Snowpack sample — Snodgrass Mountain, Crested Butte, Colorado (2/4/25, 12:06 PM MST)
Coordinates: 38.923, -106.968
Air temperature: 35 °F
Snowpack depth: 80 cm
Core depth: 80 cm
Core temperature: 32 °F
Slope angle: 14°, slope face: 78°
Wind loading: low
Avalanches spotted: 0
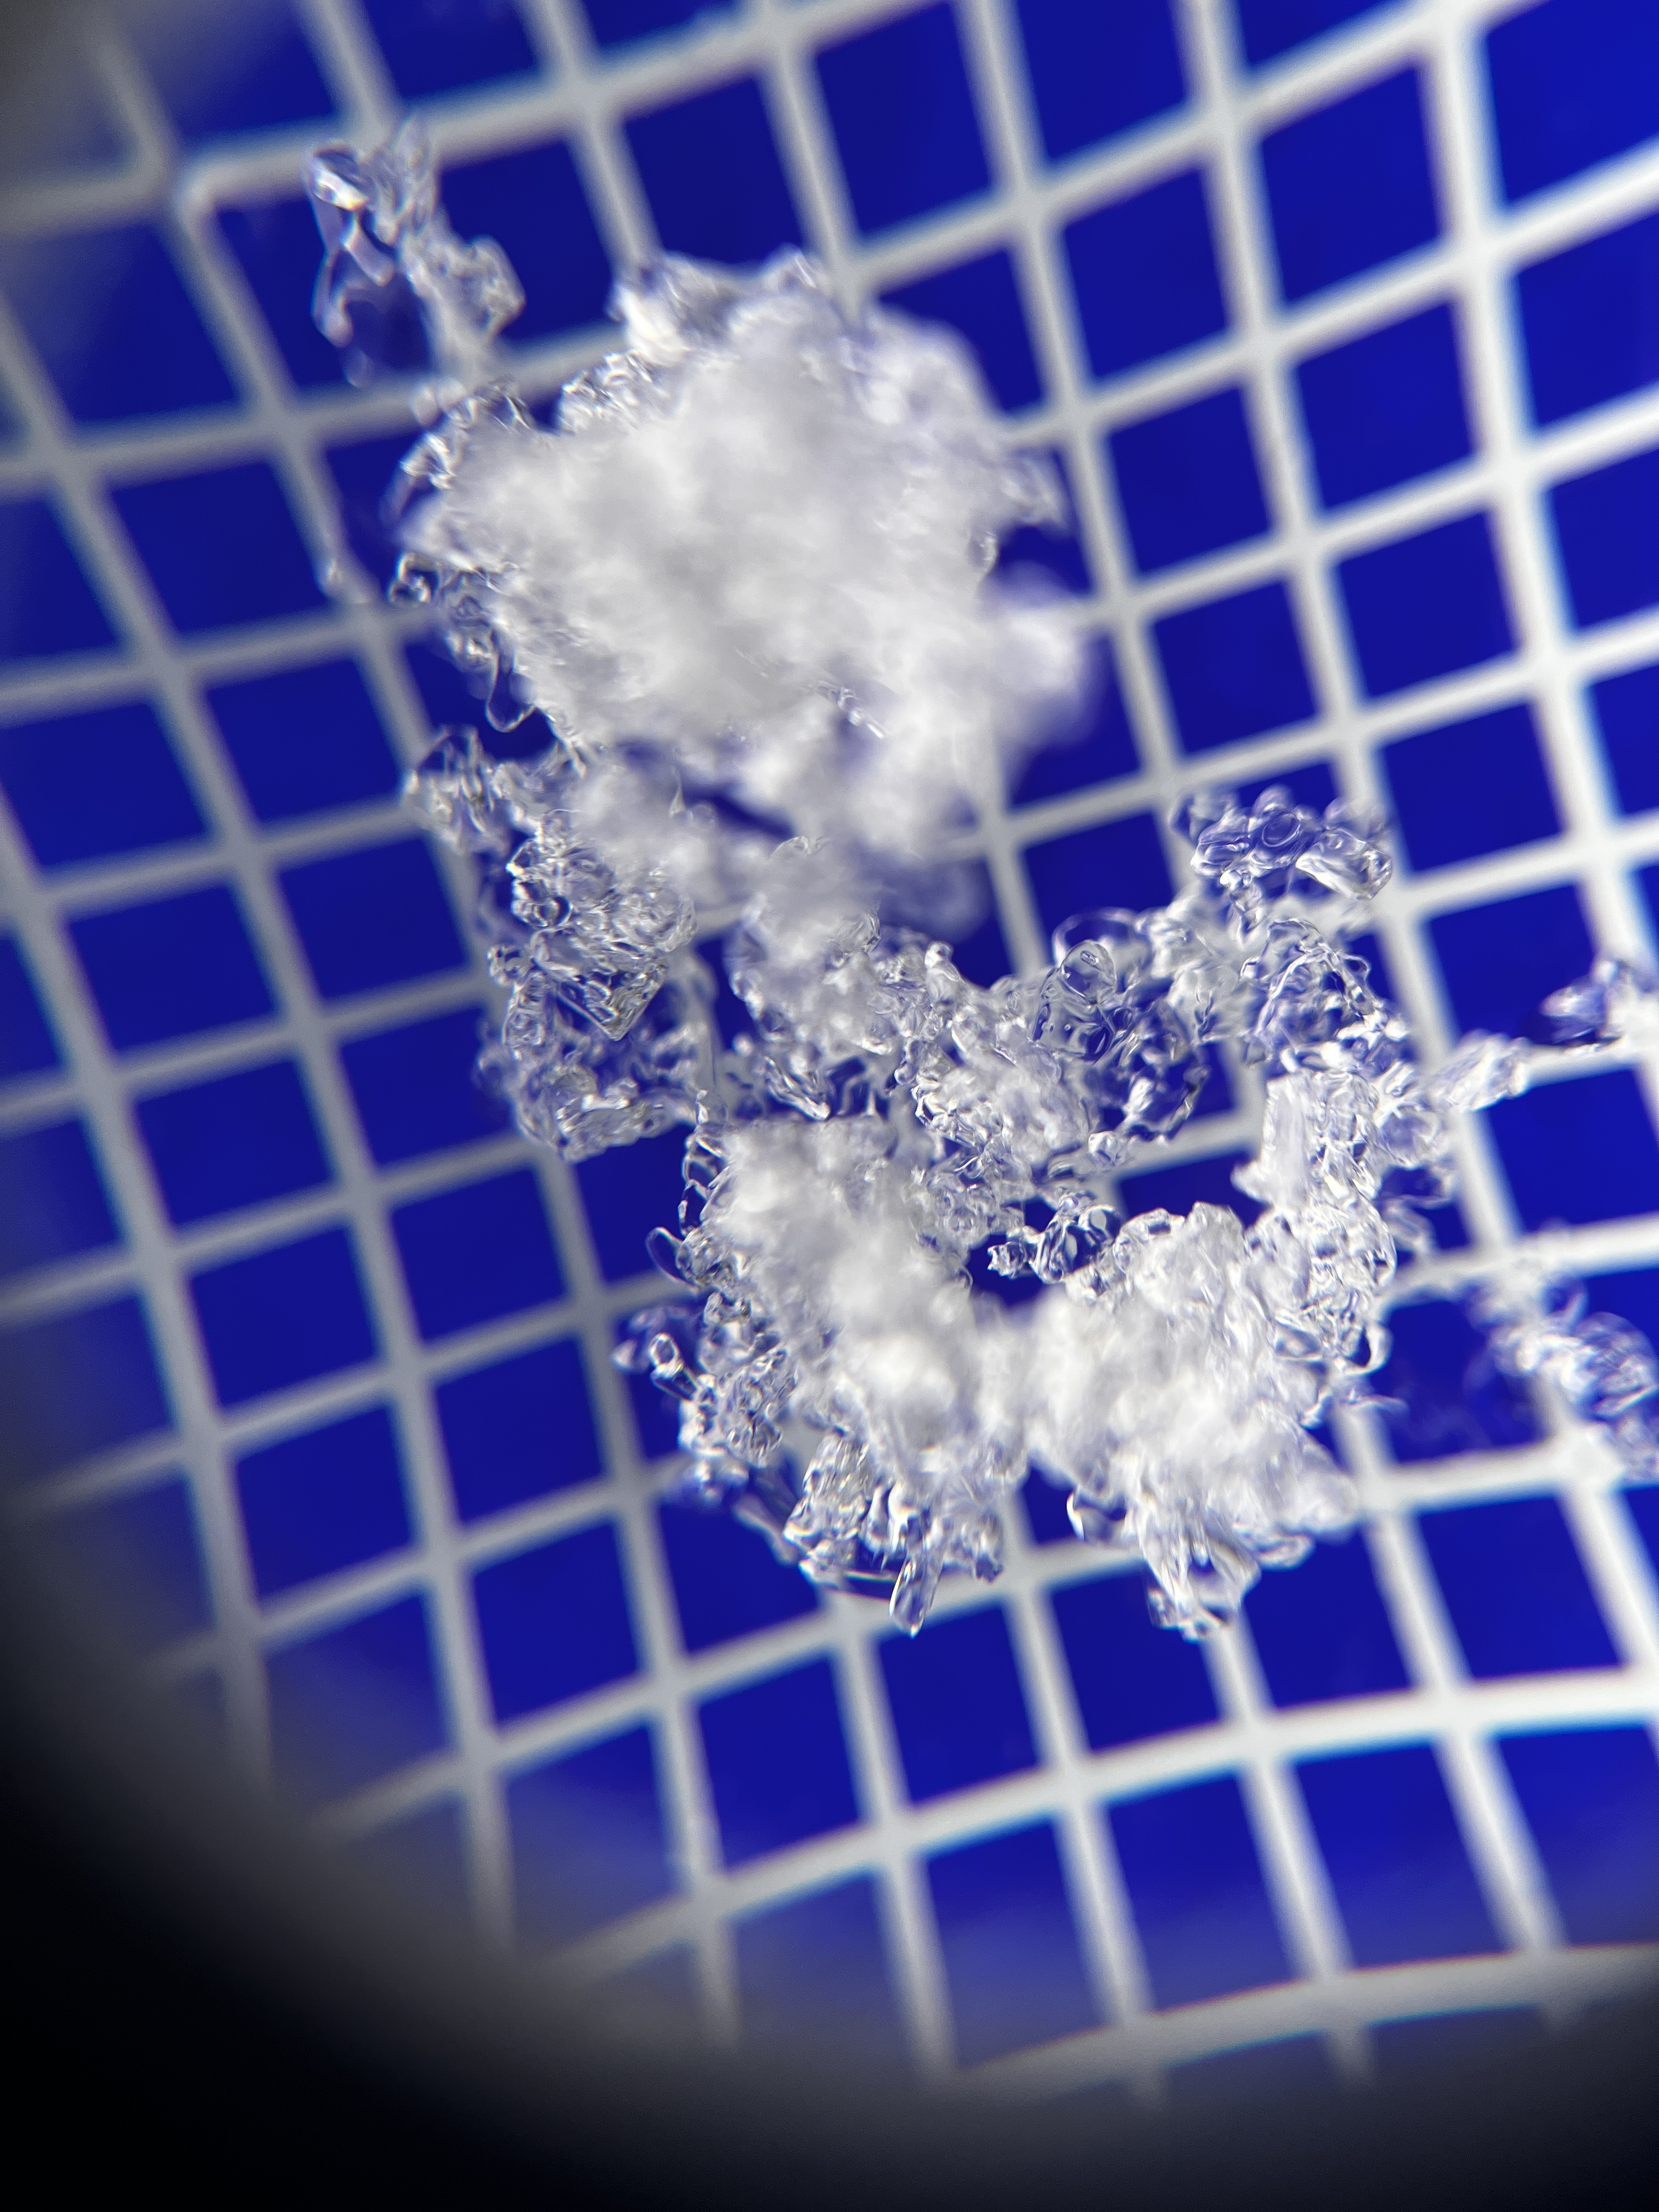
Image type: magnified_profile
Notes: No avalanches nearby, unusually warm weather for the last month reported by residents, Collected 25 yards from treeline